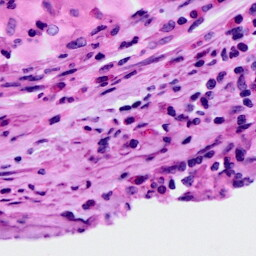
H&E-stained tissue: Cervix